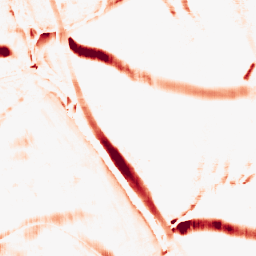
Category: morphological
Decomposition family: morphological_rect
Decomposition parameters: operation: opening
width: 10
height: 20
Upsampling method: bilinear
Upsampling parameters: scale: 4
Upsampling scale: 4